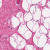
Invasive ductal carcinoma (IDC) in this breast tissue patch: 0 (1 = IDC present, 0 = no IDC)